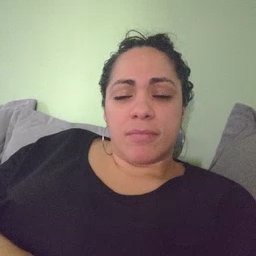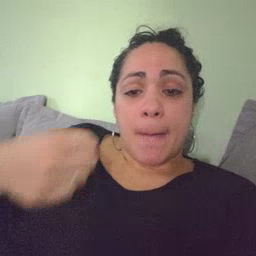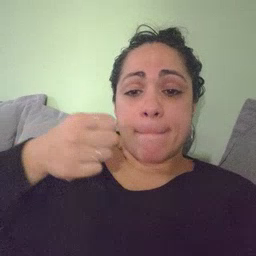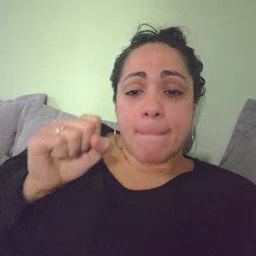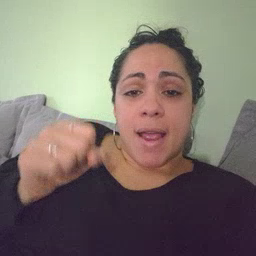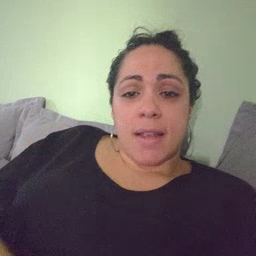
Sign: make